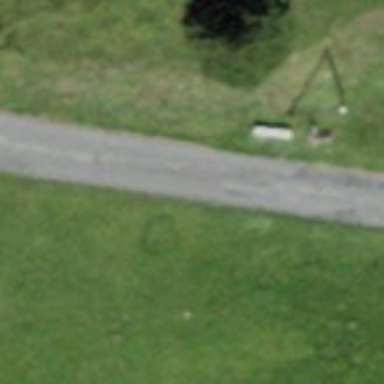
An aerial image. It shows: Bench for seating.